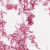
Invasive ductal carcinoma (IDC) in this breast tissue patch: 0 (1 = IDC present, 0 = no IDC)